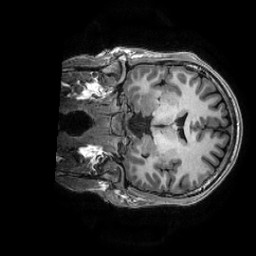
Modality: T1w
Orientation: coronal
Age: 31
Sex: male
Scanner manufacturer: ge
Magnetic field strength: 3 T
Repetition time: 0.0073 s
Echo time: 0.003 s